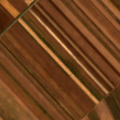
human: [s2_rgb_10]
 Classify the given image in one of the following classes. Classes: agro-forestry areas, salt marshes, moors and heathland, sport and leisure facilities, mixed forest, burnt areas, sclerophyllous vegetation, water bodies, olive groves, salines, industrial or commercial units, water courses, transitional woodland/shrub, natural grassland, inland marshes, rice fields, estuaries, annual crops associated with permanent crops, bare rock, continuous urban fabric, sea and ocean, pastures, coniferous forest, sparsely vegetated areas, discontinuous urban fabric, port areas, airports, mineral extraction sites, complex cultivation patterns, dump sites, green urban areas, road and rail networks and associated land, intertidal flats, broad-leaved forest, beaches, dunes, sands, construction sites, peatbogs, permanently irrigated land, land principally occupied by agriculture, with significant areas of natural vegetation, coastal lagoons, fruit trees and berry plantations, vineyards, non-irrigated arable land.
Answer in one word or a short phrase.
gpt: non-irrigated arable land